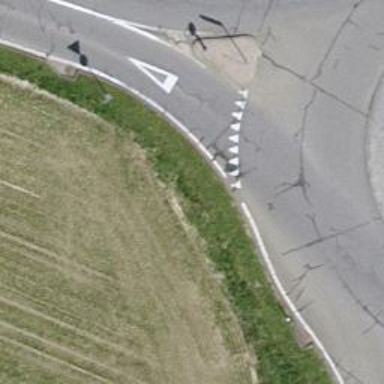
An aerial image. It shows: Road with "give way" sign.